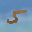
Label: 5